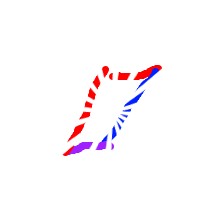
Shape: parallelogram